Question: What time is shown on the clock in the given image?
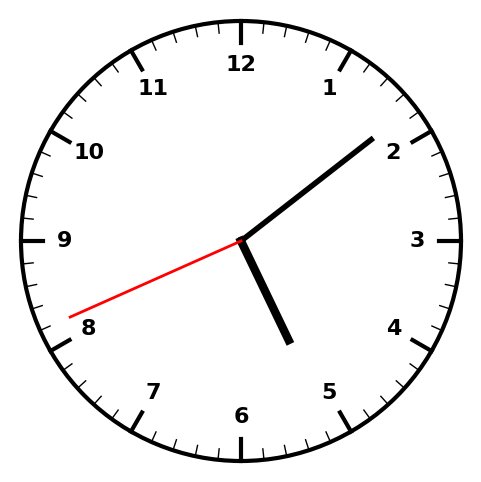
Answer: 05:08:41